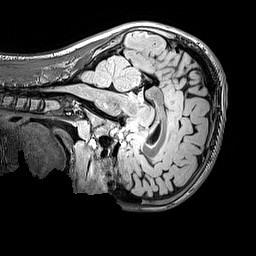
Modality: FLAIR
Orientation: sagittal
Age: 10
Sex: male
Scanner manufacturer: siemens
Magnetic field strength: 3 T
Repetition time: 5 s
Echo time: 0.388 s